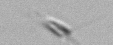
Label: Calciopappus